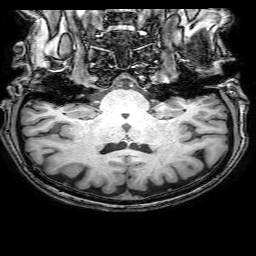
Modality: T1w
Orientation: sagittal
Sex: male
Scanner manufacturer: philips
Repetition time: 0.008086 s
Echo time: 0.0037 s